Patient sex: F
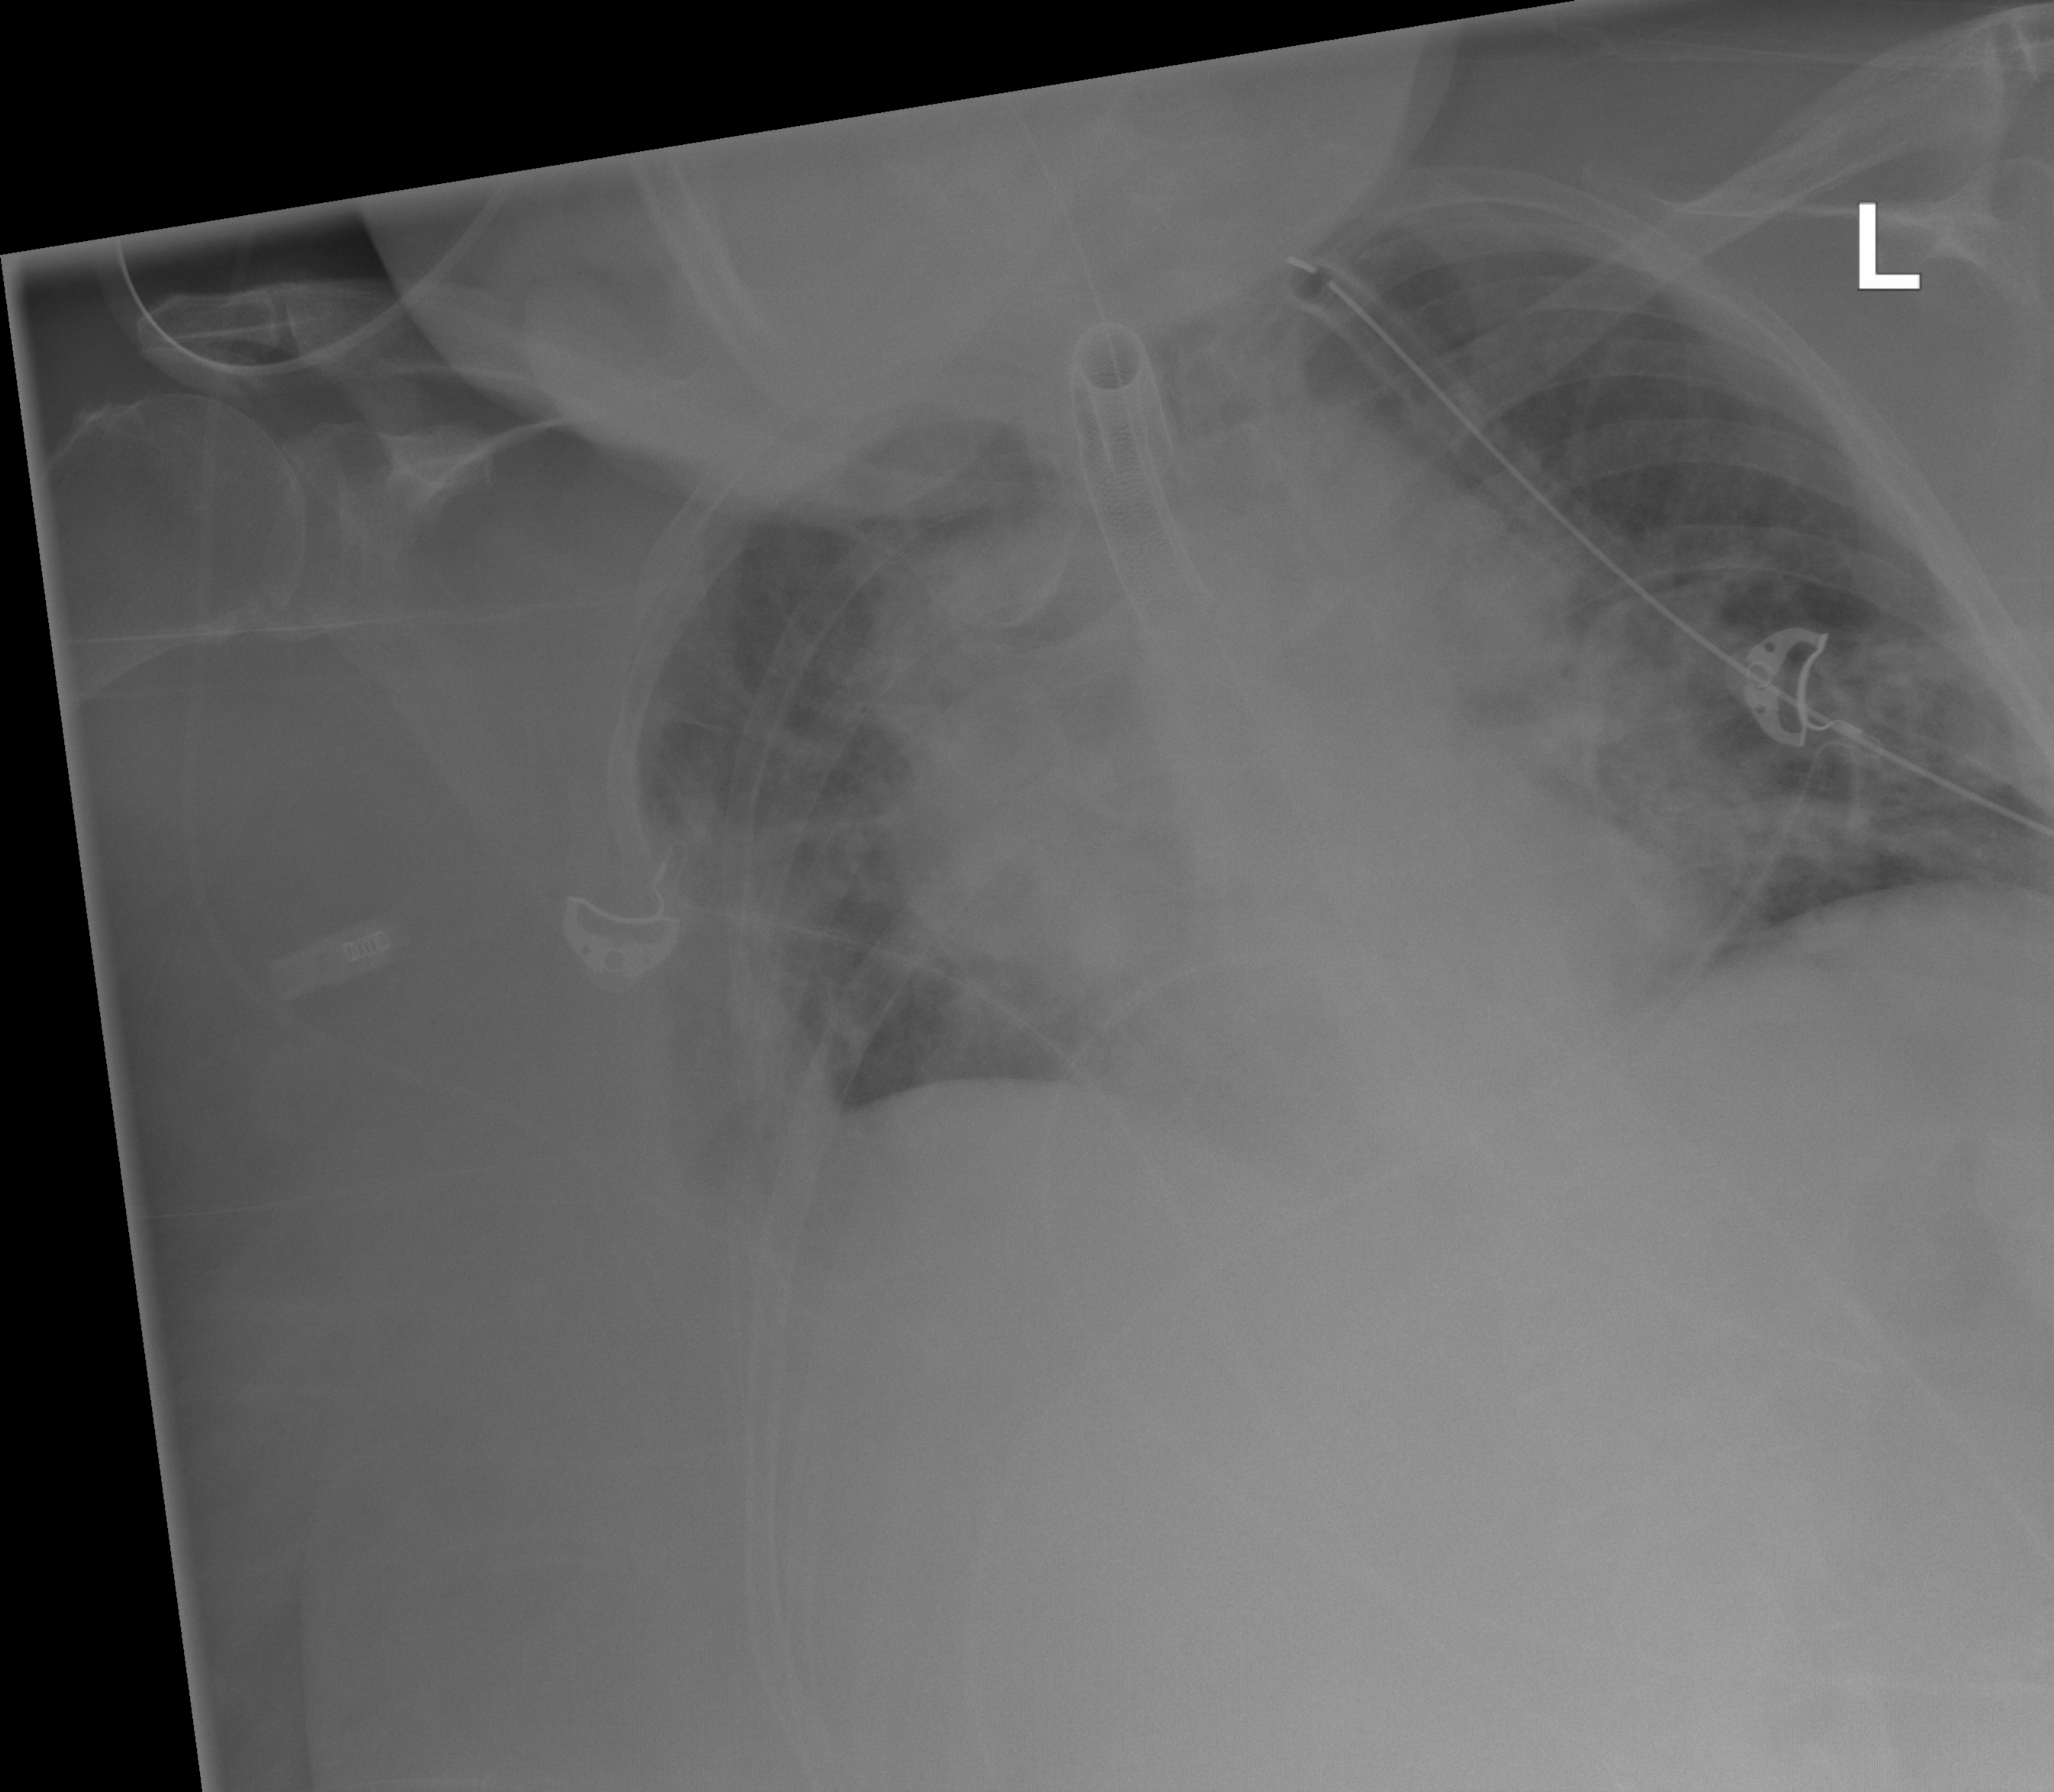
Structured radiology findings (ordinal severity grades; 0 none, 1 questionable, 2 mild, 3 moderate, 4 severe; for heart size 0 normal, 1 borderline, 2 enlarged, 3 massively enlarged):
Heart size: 0
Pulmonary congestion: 3
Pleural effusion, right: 0
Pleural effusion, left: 0
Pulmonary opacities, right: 0
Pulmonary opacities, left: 0
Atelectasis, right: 0
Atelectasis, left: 0